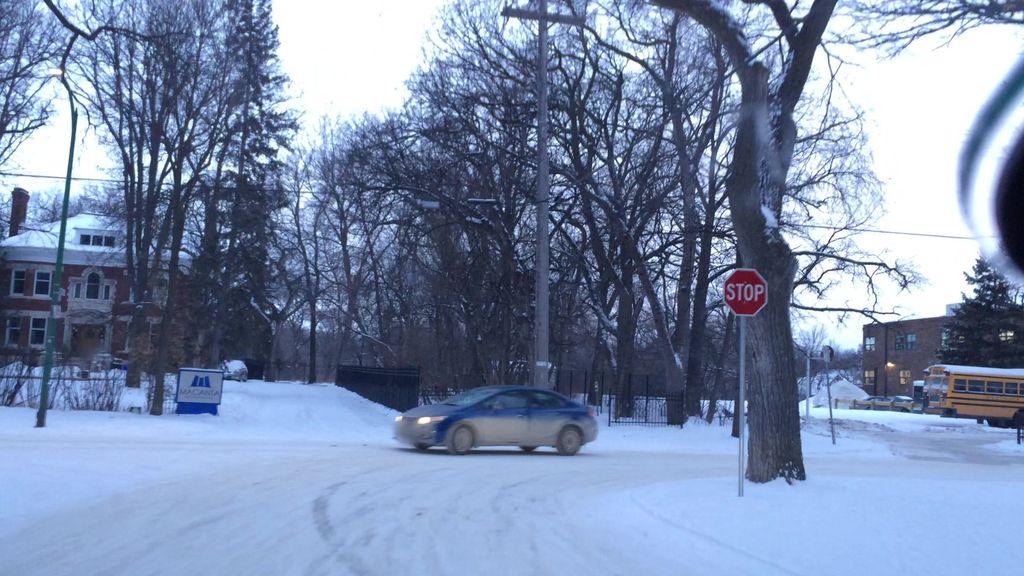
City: winnipeg